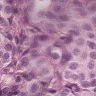
Metastatic tissue present: yes